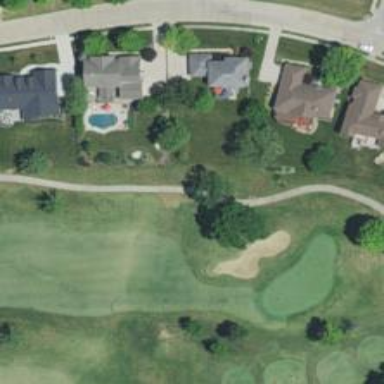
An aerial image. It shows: Service road used as golf cart path.